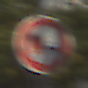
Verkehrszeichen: UeberholverbotKraftfahrzeuge
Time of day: Midday
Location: Outdoor (Urban)
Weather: Clear
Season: NotSpecified
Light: Natural